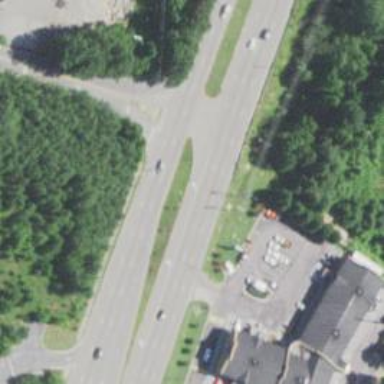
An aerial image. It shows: Primary link road with asphalt surface.